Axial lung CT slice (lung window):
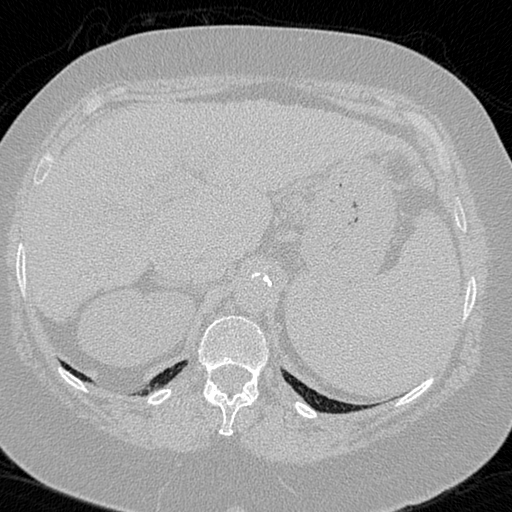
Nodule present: no